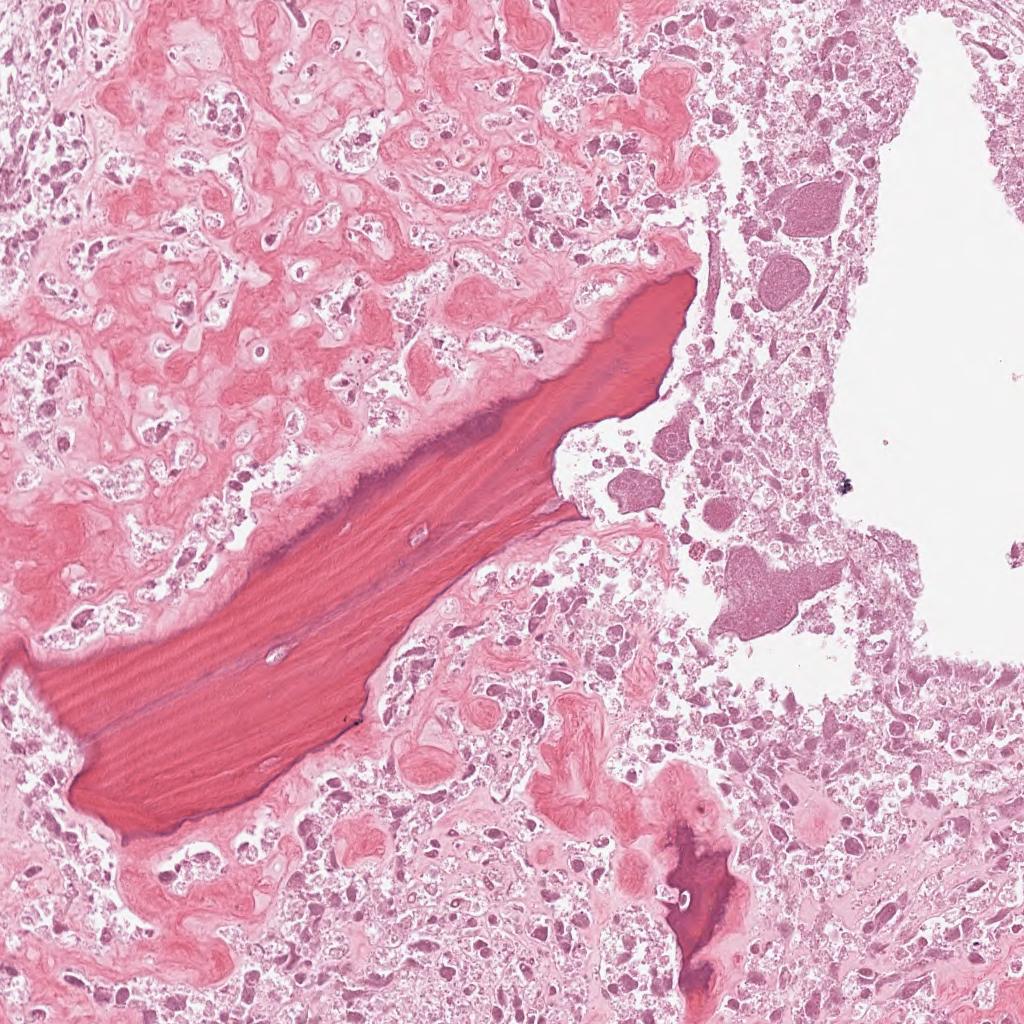
Label: Non-Viable-Tumor